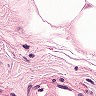
Metastatic tissue present: no